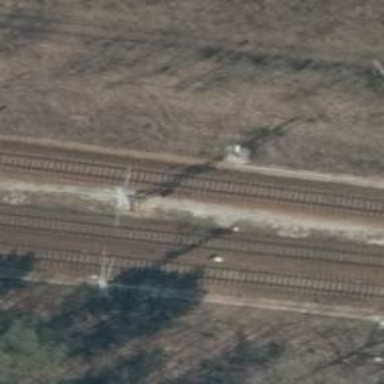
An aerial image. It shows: Railway signal.